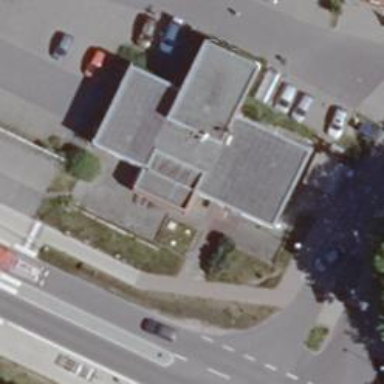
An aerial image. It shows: Cafe.